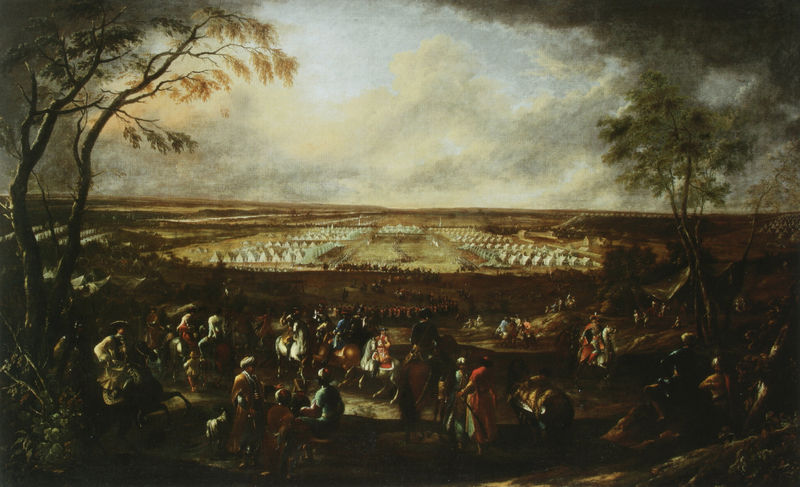
Titel: Das Zeithainer Lager
Künstler: Johann Alexander Thiele
Standort: Dresden
Institution: Gemäldegalerie Alte Meister
Schlagwörter: baum, blau, blätter, dunkel, gemälde, gruppe, himmel, kampf, mann, rubens, schatten, weiß, wolken, bäume, fluss, frauen, gelb, grün, landschaft, menschen, stadt, äste, abend, braun, bunt, frau, grau, hintergrund, hut, hüte, licht, männer, schwarz, vordergrund, anlage, ausblick, hund, hunde, park, parkanlage, rot, schloss, wolke, beige, gesellschaft, versammlung, architektur, barock, historie, kleidung, ast, dämmerung, ebene, feld, felder, ferne, horizont, natur, weite, sonne, gold, rechts, wald, pferd, pferde, reiter, reiten, düster, sammeln, zug, farbe, platz, krieg, schlacht, blue, fight, gathering, gefolge, men, military, napoleon, people, red, soldaten, soldier, white, dark, expressionism, yellow, symmetrie, brown, kanone, velasquez, rechteck, links, militär, säbel, uniform, uniformen, schlange, dreispitz, armee, feldzug, heer, schimmel, rom, römer, natu, nähe, lanschaft, cloud, clouds, horses, sky, tree, geäst, historienmalerei, field, landscape, nature, houses, trees, village, historiengemälde, armor, zeltlager, artillerie, kanonen, view, dreißigjähriger krieg, heere, turban, impressionism, army, hats, line, battle, cloudy, infanterie, offiziere, schlachtfeld, zelt, zelte, lager, ordnung, ground, war, cow, feild, horse, tent, louis, truppen, aufstellung, aufmarsch, colour, schlachtenbild, feldlager, heereszug, bible, plain, waiting, queue, camp, cavaalry, marketender, martial, schlachtordnung, weiss dämmerung, elt, gun, guns, plane, framed, overview, chiaroscuro, french revolution, beaun, ten, cluods, tents, march, formation, marching, armies, moors, housing, .historical, white tents, coulisses, battlefeild, dark coloursa, soldiets